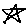
Label: star